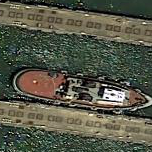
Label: Towing_vessel